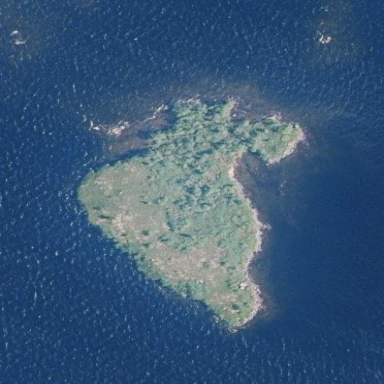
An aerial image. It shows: Islet.